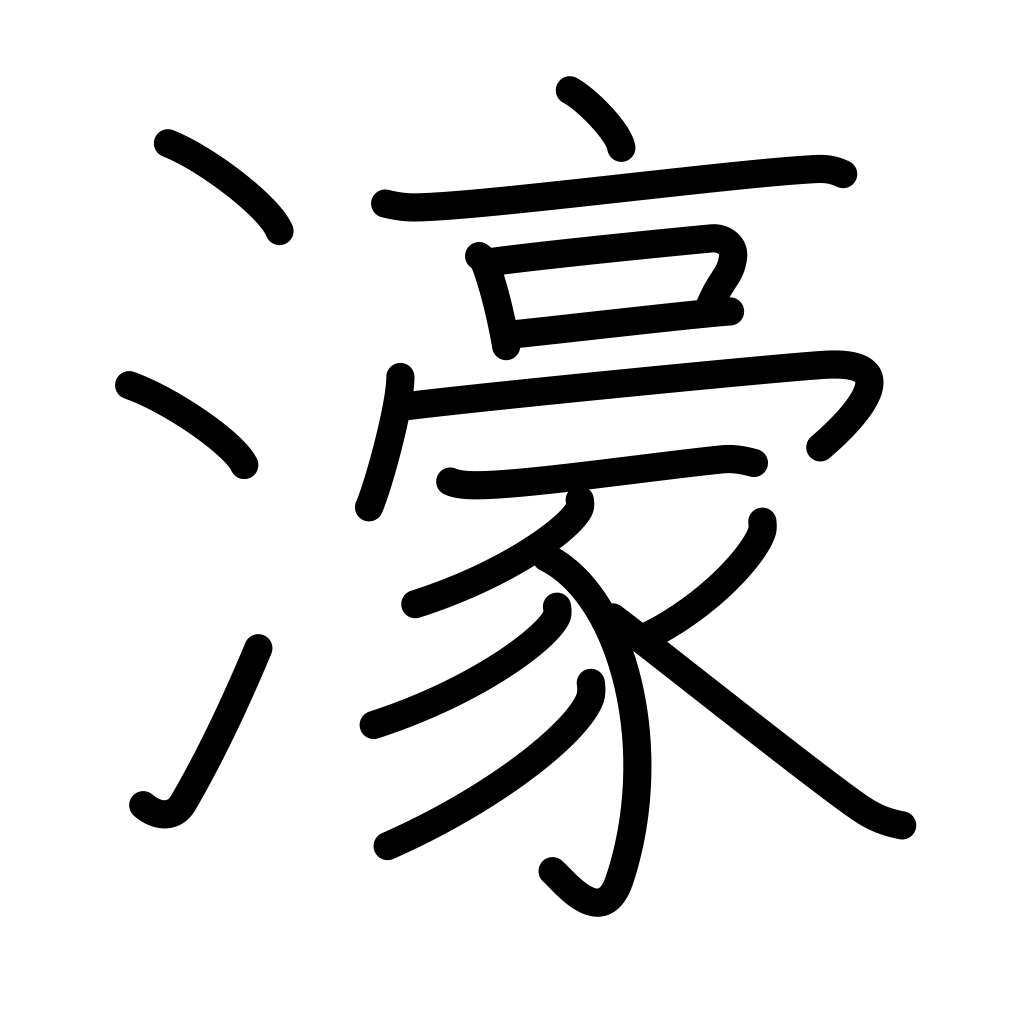
Meaning: moat, ditch, canal, Australia